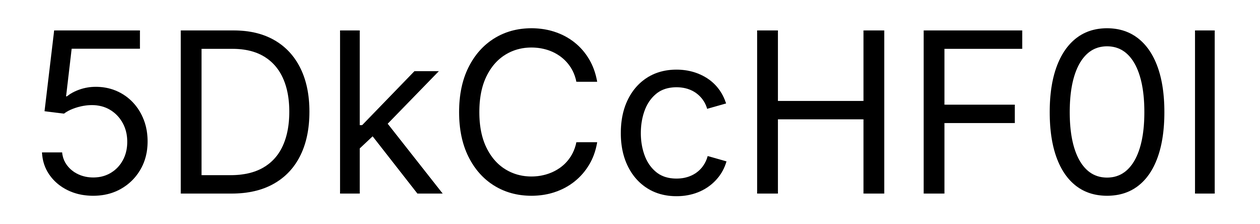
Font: Inter_Regular